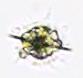
Label: Coccolith